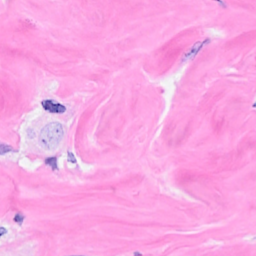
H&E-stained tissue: Breast